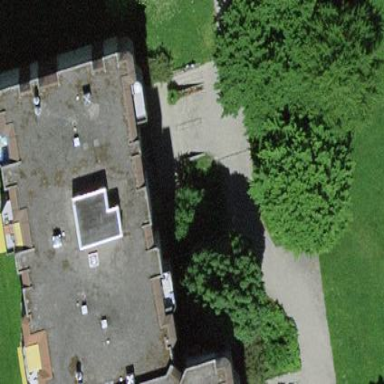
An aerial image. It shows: View of apartment building.